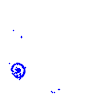
Particle: kaon